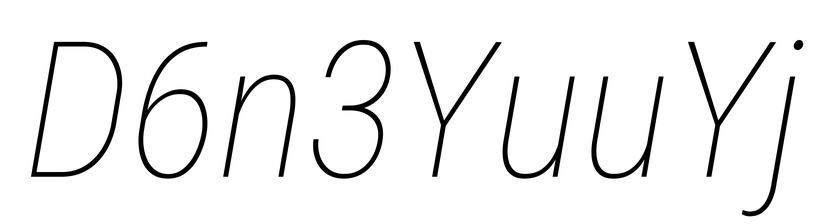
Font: Roboto-Italic_Condensed_Thin_Italic